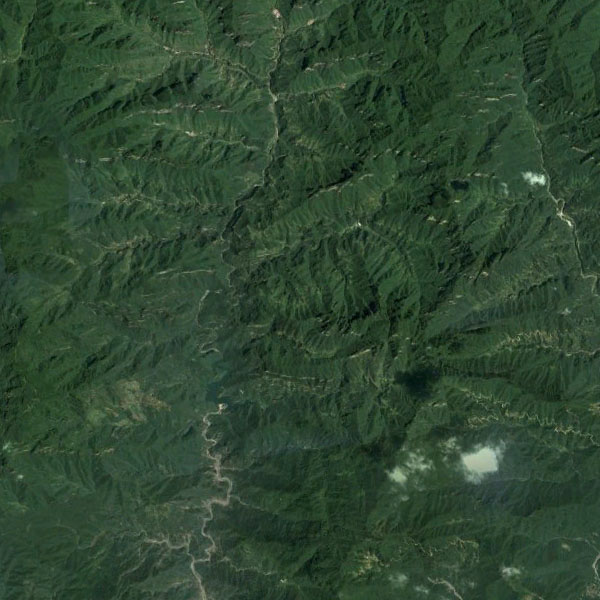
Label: Mountain